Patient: sex F, age 69
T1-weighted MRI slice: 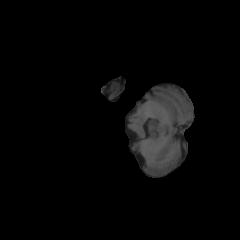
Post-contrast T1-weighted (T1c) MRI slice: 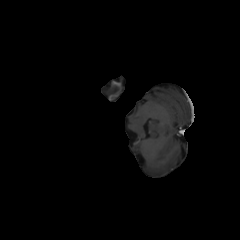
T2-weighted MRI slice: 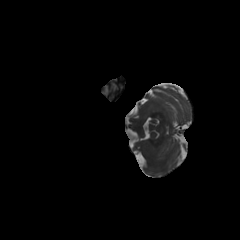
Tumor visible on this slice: no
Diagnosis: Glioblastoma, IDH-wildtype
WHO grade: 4